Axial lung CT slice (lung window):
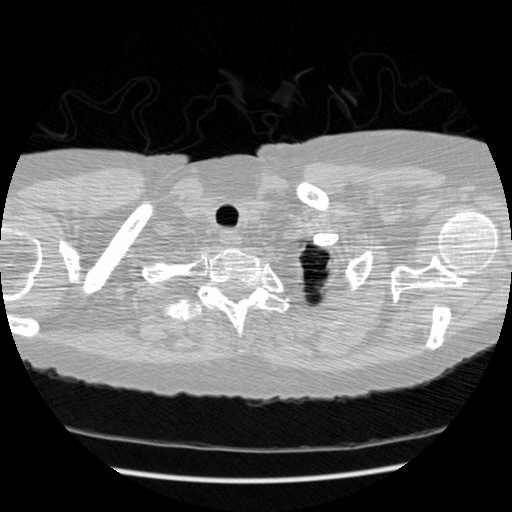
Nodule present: no